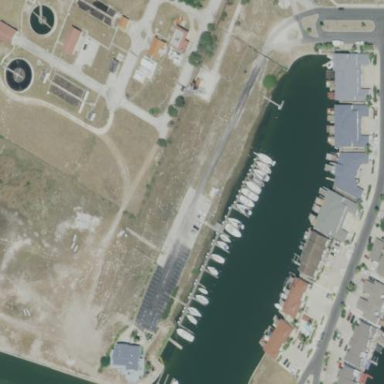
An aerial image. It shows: Dock located along the waterway.